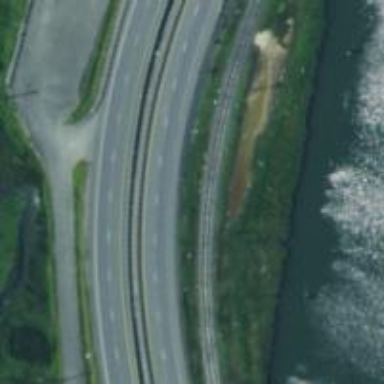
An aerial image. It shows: Trunk highway with expressway features.